Question: Please take a look on this <URL>.

I am not a css guy, so can you guys please help me how to fix this.
Thanks
'''
$(function () {
// Remove Search if user Resets Form or hits Escape!
$('body, .navbar-collapse form[role="search"] button[type="reset"]').on('click keyup', function(event) {
console.log(event.currentTarget);
if (event.which == 27 && $('.navbar-collapse form[role="search"]').hasClass('active') ||
$(event.currentTarget).attr('type') == 'reset') {
closeSearch();
}
});
function closeSearch() {
var $form = $('.navbar-collapse form[role="search"].active')
$form.find('input').val('');
$form.removeClass('active');
}
// Show Search if form is not active // event.preventDefault() is important, this prevents the form from submitting
$(document).on('click', '.navbar-collapse form[role="search"]:not(.active) button[type="submit"]', function(event) {
event.preventDefault();
var $form = $(this).closest('form'),
$input = $form.find('input');
$form.addClass('active');
$input.focus();
});
// ONLY FOR DEMO // Please use $('form').submit(function(event)) to track from submission
// if your form is ajax remember to call 'closeSearch()' to close the search container
$(document).on('click', '.navbar-collapse form[role="search"].active button[type="submit"]', function(event) {
event.preventDefault();
var $form = $(this).closest('form'),
$input = $form.find('input');
$('#showSearchTerm').text($input.val());
closeSearch()
});
});
'''
'''
body {
padding: 60px 0px;
}
.navbar-collapse {
position: relative;
padding-top: 30px !important;
max-height: 270px;
}
.navbar-collapse form[role="search"] {
position: absolute;
top: 0px;
right: 0px;
width: 100%;
padding: 0px;
margin: 0px;
z-index: 0;
}
.navbar-collapse form[role="search"] button,
.navbar-collapse form[role="search"] input {
padding: 8px 12px;
border-radius: 0px;
border-width: 0px;
color: rgb(119, 119, 119);
background-color: rgb(248, 248, 248);
border-color: rgb(231, 231, 231);
box-shadow: none;
outline: none;
}
.navbar-collapse form[role="search"] input {
padding: 16px 12px;
font-size: 14pt;
font-style: italic;
color: rgb(160, 160, 160);
box-shadow: none;
}
.navbar-collapse form[role="search"] button[type="reset"] {
display: none;
}
@media (min-width: 768px) {
.navbar-collapse {
padding-top: 0px !important;
padding-right: 38px !important;
}
.navbar-collapse form[role="search"] {
width: 38px;
}
.navbar-collapse form[role="search"] button,
.navbar-collapse form[role="search"] input {
padding: 15px 12px;
}
.navbar-collapse form[role="search"] input {
font-size: 18pt;
opacity: 0;
display: none;
height: 50px;
}
.navbar-collapse form[role="search"].active {
width: 100%;
}
.navbar-collapse form[role="search"].active button,
.navbar-collapse form[role="search"].active input {
display: table-cell;
opacity: 1;
}
.navbar-collapse form[role="search"].active input {
width: 100%;
}
}
'''
'''
<link rel="stylesheet" href="//maxcdn.bootstrapcdn.com/bootstrap/3.1.0/css/bootstrap.min.css">
<script src="https://ajax.googleapis.com/ajax/libs/jquery/2.1.1/jquery.min.js"></script>
<script src="//maxcdn.bootstrapcdn.com/bootstrap/3.1.0/js/bootstrap.min.js"></script>
<nav class="navbar navbar-default navbar-fixed-top" role="navigation">
<div class="container">
<!-- Brand and toggle get grouped for better mobile display -->
<div class="navbar-header">
<button type="button" class="navbar-toggle" data-toggle="collapse" data-target="#bs-example-navbar-collapse-1"> <span class="sr-only">Toggle navigation</span>
<span class="icon-bar"></span>
<span class="icon-bar"></span> <span class="icon-bar"></span>
</button> <a class="navbar-brand" href="http://www.google.com">Brand Logo</a>
</div>
<!-- Collect the nav links, forms, and other content for toggling -->
<div class="collapse navbar-collapse" id="bs-example-navbar-collapse-1">
<ul class="nav navbar-nav">
<li class="active"><a href="#" class="">Link</a>
</li>
<li><a href="#" class="">Link</a>
</li>
<li class="dropdown"> <a href="#" class="dropdown-toggle" data-toggle="dropdown">Dropdown <b class="caret"></b></a>
<ul class="dropdown-menu">
<li><a href="#" class="">Action</a>
</li>
<li><a href="#" class="">Another action</a>
</li>
<li><a href="#" class="">Something else here</a>
</li>
<li class="divider"></li>
<li><a href="#" class="">Separated link</a>
</li>
<li class="divider"></li>
<li><a href="#" class="">One more separated link</a>
</li>
</ul>
</li>
</ul>
<ul class="nav navbar-nav navbar-right">
<li><a href="#" class="">Link</a>
</li>
<li class="dropdown"> <a href="#" class="dropdown-toggle" data-toggle="dropdown">Dropdown <b class="caret"></b></a>
<ul class="dropdown-menu">
<li><a href="#" class="">Action</a>
</li>
<li><a href="#" class="">Another action</a>
</li>
<li><a href="#" class="">Something else here</a>
</li>
<li class="divider"></li>
<li><a href="#" class="">Separated link</a>
</li>
</ul>
</li>
</ul>
<form class="navbar-form" role="search">
<div class="input-group">
<input type="text" class="form-control" placeholder="Search"> <span class="input-group-btn">
<button type="reset" class="btn btn-default">
<span class="glyphicon glyphicon-remove">
<span class="sr-only">Close</span>
</span>
</button>
<button type="submit" class="btn btn-default"> <span class="glyphicon glyphicon-search">
<span class="sr-only">Search</span>
</span>
</button>
</span>
</div>
</form>
</div>
<!-- /.navbar-collapse -->
</div>
<!-- /.container-fluid -->
</nav>
<div class="container">
<div class="row">
<div class="alert alert-info" style="display: none;"> <strong class="">Alerts Dont Work on Bootsnipp!</strong> So when you hit
enter or submit this form your result will show up in the green box below!</div>
<div class="alert alert-success" style="display: none;"> <strong class="">Your Result!</strong> <span id="showSearchTerm" class=""></span>
</div>
</div>
</div>
'''
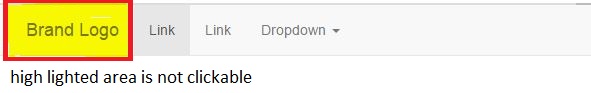
Answer: It seems you have put in too much effort already. So I have a CSS hack for your problem.
To prioritize the logo over other elements.
'''
.navbar-brand {
position: relative;
z-index: 1;
}
'''
Now for the search to override/prioritize over the logo when expanded,
'''
.navbar-collapse form[role="search"] {
z-index: 2;
}
'''
'''
$(function() {
// Remove Search if user Resets Form or hits Escape!
$('body, .navbar-collapse form[role="search"] button[type="reset"]').on('click keyup', function(event) {
console.log(event.currentTarget);
if (event.which == 27 && $('.navbar-collapse form[role="search"]').hasClass('active') ||
$(event.currentTarget).attr('type') == 'reset') {
closeSearch();
}
});
function closeSearch() {
var $form = $('.navbar-collapse form[role="search"].active')
$form.find('input').val('');
$form.removeClass('active');
}
// Show Search if form is not active // event.preventDefault() is important, this prevents the form from submitting
$(document).on('click', '.navbar-collapse form[role="search"]:not(.active) button[type="submit"]', function(event) {
event.preventDefault();
var $form = $(this).closest('form'),
$input = $form.find('input');
$form.addClass('active');
$input.focus();
});
// ONLY FOR DEMO // Please use $('form').submit(function(event)) to track from submission
// if your form is ajax remember to call 'closeSearch()' to close the search container
$(document).on('click', '.navbar-collapse form[role="search"].active button[type="submit"]', function(event) {
event.preventDefault();
var $form = $(this).closest('form'),
$input = $form.find('input');
$('#showSearchTerm').text($input.val());
closeSearch()
});
});
'''
'''
body {
padding: 60px 0px;
}
.navbar-collapse {
position: relative;
padding-top: 30px !important;
max-height: 270px;
}
.navbar-collapse form[role="search"] {
position: absolute;
top: 0px;
right: 0px;
width: 100%;
padding: 0px;
margin: 0px;
z-index: 2;
}
.navbar-collapse form[role="search"] button,
.navbar-collapse form[role="search"] input {
padding: 8px 12px;
border-radius: 0px;
border-width: 0px;
color: rgb(119, 119, 119);
background-color: rgb(248, 248, 248);
border-color: rgb(231, 231, 231);
box-shadow: none;
outline: none;
}
.navbar-collapse form[role="search"] input {
padding: 16px 12px;
font-size: 14pt;
font-style: italic;
color: rgb(160, 160, 160);
box-shadow: none;
}
.navbar-collapse form[role="search"] button[type="reset"] {
display: none;
}
.navbar-brand {
position: relative;
z-index: 1;
}
@media (min-width: 768px) {
.navbar-collapse {
padding-top: 0px !important;
padding-right: 38px !important;
}
.navbar-collapse form[role="search"] {
width: 38px;
}
.navbar-collapse form[role="search"] button,
.navbar-collapse form[role="search"] input {
padding: 15px 12px;
}
.navbar-collapse form[role="search"] input {
font-size: 18pt;
opacity: 0;
display: none;
height: 50px;
}
.navbar-collapse form[role="search"].active {
width: 100%;
}
.navbar-collapse form[role="search"].active button,
.navbar-collapse form[role="search"].active input {
display: table-cell;
opacity: 1;
}
.navbar-collapse form[role="search"].active input {
width: 100%;
}
}
'''
'''
<link rel="stylesheet" href="//maxcdn.bootstrapcdn.com/bootstrap/3.1.0/css/bootstrap.min.css">
<script src="https://ajax.googleapis.com/ajax/libs/jquery/2.1.1/jquery.min.js"></script>
<script src="//maxcdn.bootstrapcdn.com/bootstrap/3.1.0/js/bootstrap.min.js"></script>
<nav class="navbar navbar-default navbar-fixed-top" role="navigation">
<div class="container">
<!-- Brand and toggle get grouped for better mobile display -->
<div class="navbar-header">
<button type="button" class="navbar-toggle" data-toggle="collapse" data-target="#bs-example-navbar-collapse-1"> <span class="sr-only">Toggle navigation</span>
<span class="icon-bar"></span>
<span class="icon-bar"></span> <span class="icon-bar"></span>
</button> <a class="navbar-brand" href="http://www.google.com">Brand Logo</a>
</div>
<!-- Collect the nav links, forms, and other content for toggling -->
<div class="collapse navbar-collapse" id="bs-example-navbar-collapse-1">
<ul class="nav navbar-nav">
<li class="active"><a href="#" class="">Link</a>
</li>
<li><a href="#" class="">Link</a>
</li>
<li class="dropdown"> <a href="#" class="dropdown-toggle" data-toggle="dropdown">Dropdown <b class="caret"></b></a>
<ul class="dropdown-menu">
<li><a href="#" class="">Action</a>
</li>
<li><a href="#" class="">Another action</a>
</li>
<li><a href="#" class="">Something else here</a>
</li>
<li class="divider"></li>
<li><a href="#" class="">Separated link</a>
</li>
<li class="divider"></li>
<li><a href="#" class="">One more separated link</a>
</li>
</ul>
</li>
</ul>
<ul class="nav navbar-nav navbar-right">
<li><a href="#" class="">Link</a>
</li>
<li class="dropdown"> <a href="#" class="dropdown-toggle" data-toggle="dropdown">Dropdown <b class="caret"></b></a>
<ul class="dropdown-menu">
<li><a href="#" class="">Action</a>
</li>
<li><a href="#" class="">Another action</a>
</li>
<li><a href="#" class="">Something else here</a>
</li>
<li class="divider"></li>
<li><a href="#" class="">Separated link</a>
</li>
</ul>
</li>
</ul>
<form class="navbar-form" role="search">
<div class="input-group">
<input type="text" class="form-control" placeholder="Search"> <span class="input-group-btn">
<button type="reset" class="btn btn-default">
<span class="glyphicon glyphicon-remove">
<span class="sr-only">Close</span>
</span>
</button>
<button type="submit" class="btn btn-default"> <span class="glyphicon glyphicon-search">
<span class="sr-only">Search</span>
</span>
</button>
</span>
</div>
</form>
</div>
<!-- /.navbar-collapse -->
</div>
<!-- /.container-fluid -->
</nav>
<div class="container">
<div class="row">
<div class="alert alert-info" style="display: none;"> <strong class="">Alerts Dont Work on Bootsnipp!</strong> So when you hit enter or submit this form your result will show up in the green box below!</div>
<div class="alert alert-success" style="display: none;"> <strong class="">Your Result!</strong> <span id="showSearchTerm" class=""></span>
</div>
</div>
</div>
'''